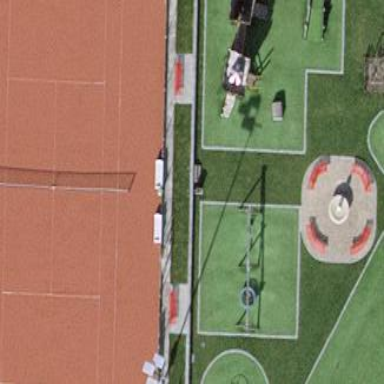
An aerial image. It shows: Sandy tennis court in leisure land pitch.